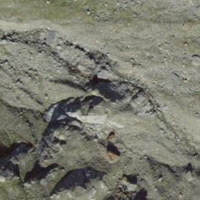
EUNIS habitat code: 48
Species observed at this site:
Aglais urticae